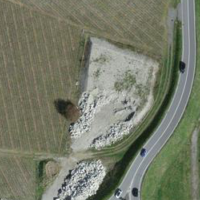
EUNIS habitat code: 52
Species observed at this site:
Delichon urbicum